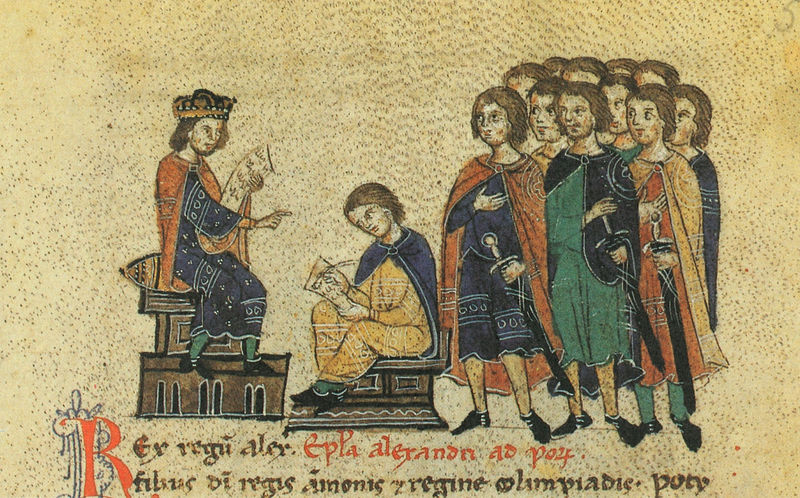
Titel: Alexanderroman
Institution: Leipzig, Stadtbibliothek
Schlagwörter: blau, feder, gruppe, hand, umhang, gelb, grün, menschen, braun, bunt, finger, männer, schwarz, stuhl, rot, beige, stehen, hände, haare, mantel, sitzend, personen, blatt, krone, schrift, schule, hocker, schemel, kissen, könig, soldaten, thron, lesen, buch, geld, seite, schwert, schwerter, text, buchstaben, ritter, pergament, brief, brieg, schreiben, aufmerksam, mittelalter, schwaru, schreiber, schüler, miniatur, schwur, mittelalterlich, lehre, latein, eid, buchmalerei, geand, alexander, inkunabel, rex, diktat, schriftbogen, r, zuhörend